Question: I'm trying to use the popovers from UI Bootstrap in AngularJS:
<URL>
'''
<i class="fa fa-question-circle" popover="Lorem ipsum dolor sit amet, consectetur adipiscing elit. Curabitur porta libero tincidunt, malesuada tellus vitae, dapibus ex. Ut tristique tristique eros." popover-trigger="mouseenter" popover-placement="right"></i>
'''
It gives me a popover like this:

How can I style change the width of this popover?
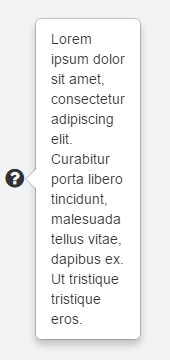
Answer: You can achieve it by overriding popover-content class:
'''
.popover-content {
width: 200px;
}
'''
You can check this in Chrome:
- press F12
- select the magnifier
- click on the element to inspect
- modify its style